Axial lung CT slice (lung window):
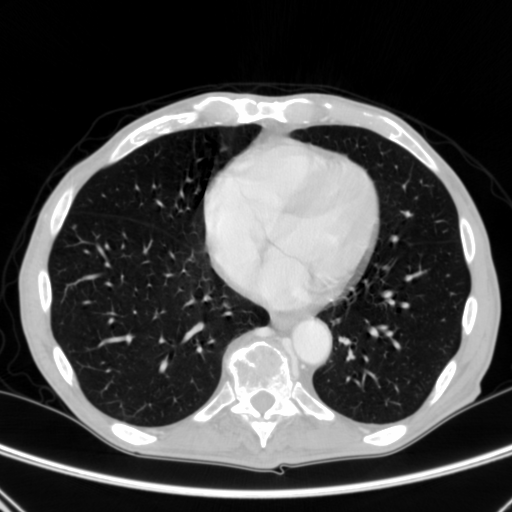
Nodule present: yes
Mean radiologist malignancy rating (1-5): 2